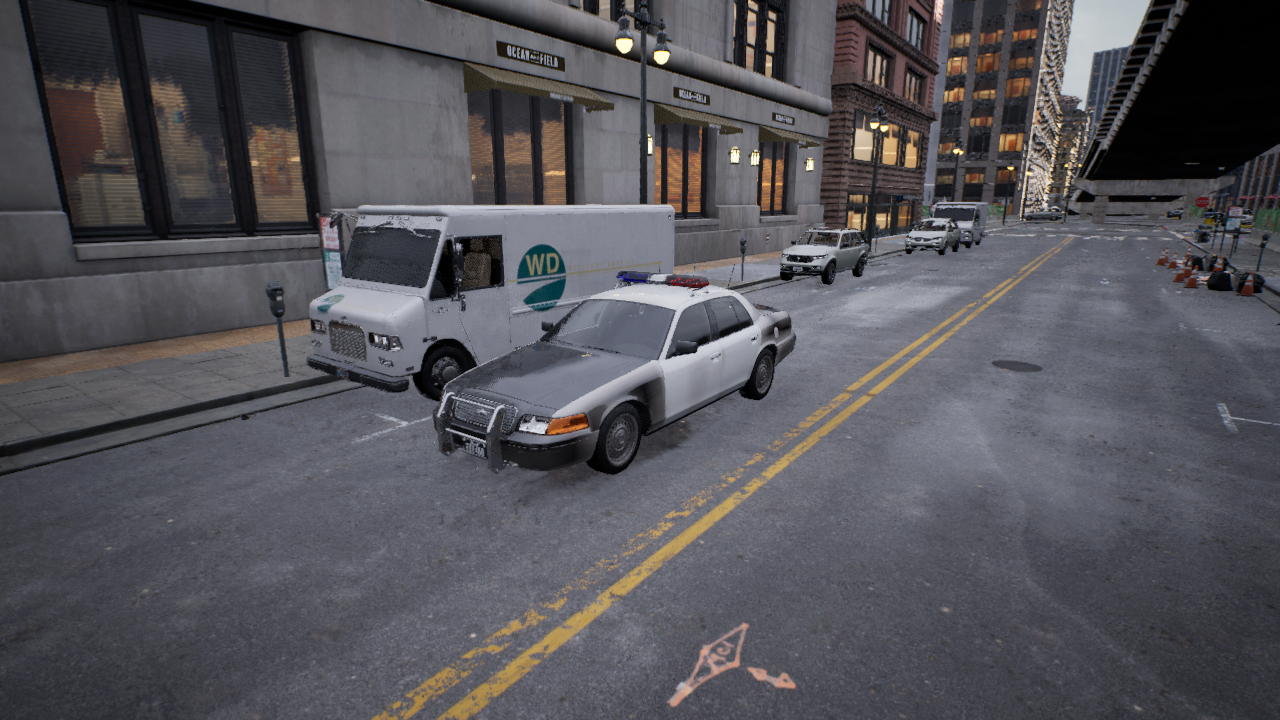
Venue: downtown
Lighting: clear day
Vehicle rig: sedan